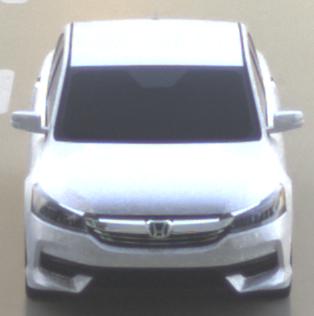
Make: Honda
Model: Accord Hybrid
Detailed model: 9. Generation
Model produced from: 2015
Model produced until: 2019
Doors: 4
Color: white
Road condition: wet road
Daytime: sunrise or sunset
Contrast: medium contrast